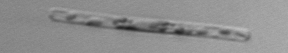
Label: Dactyliosolen_fragilissimus